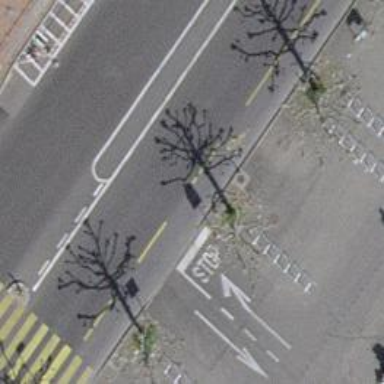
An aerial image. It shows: Road with traffic signals.